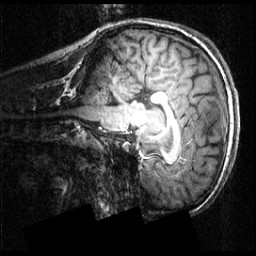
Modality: T1w
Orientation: sagittal
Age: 20
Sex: male
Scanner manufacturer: siemens
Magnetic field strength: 3.951 T
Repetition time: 1.5 s
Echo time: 0.00335 s